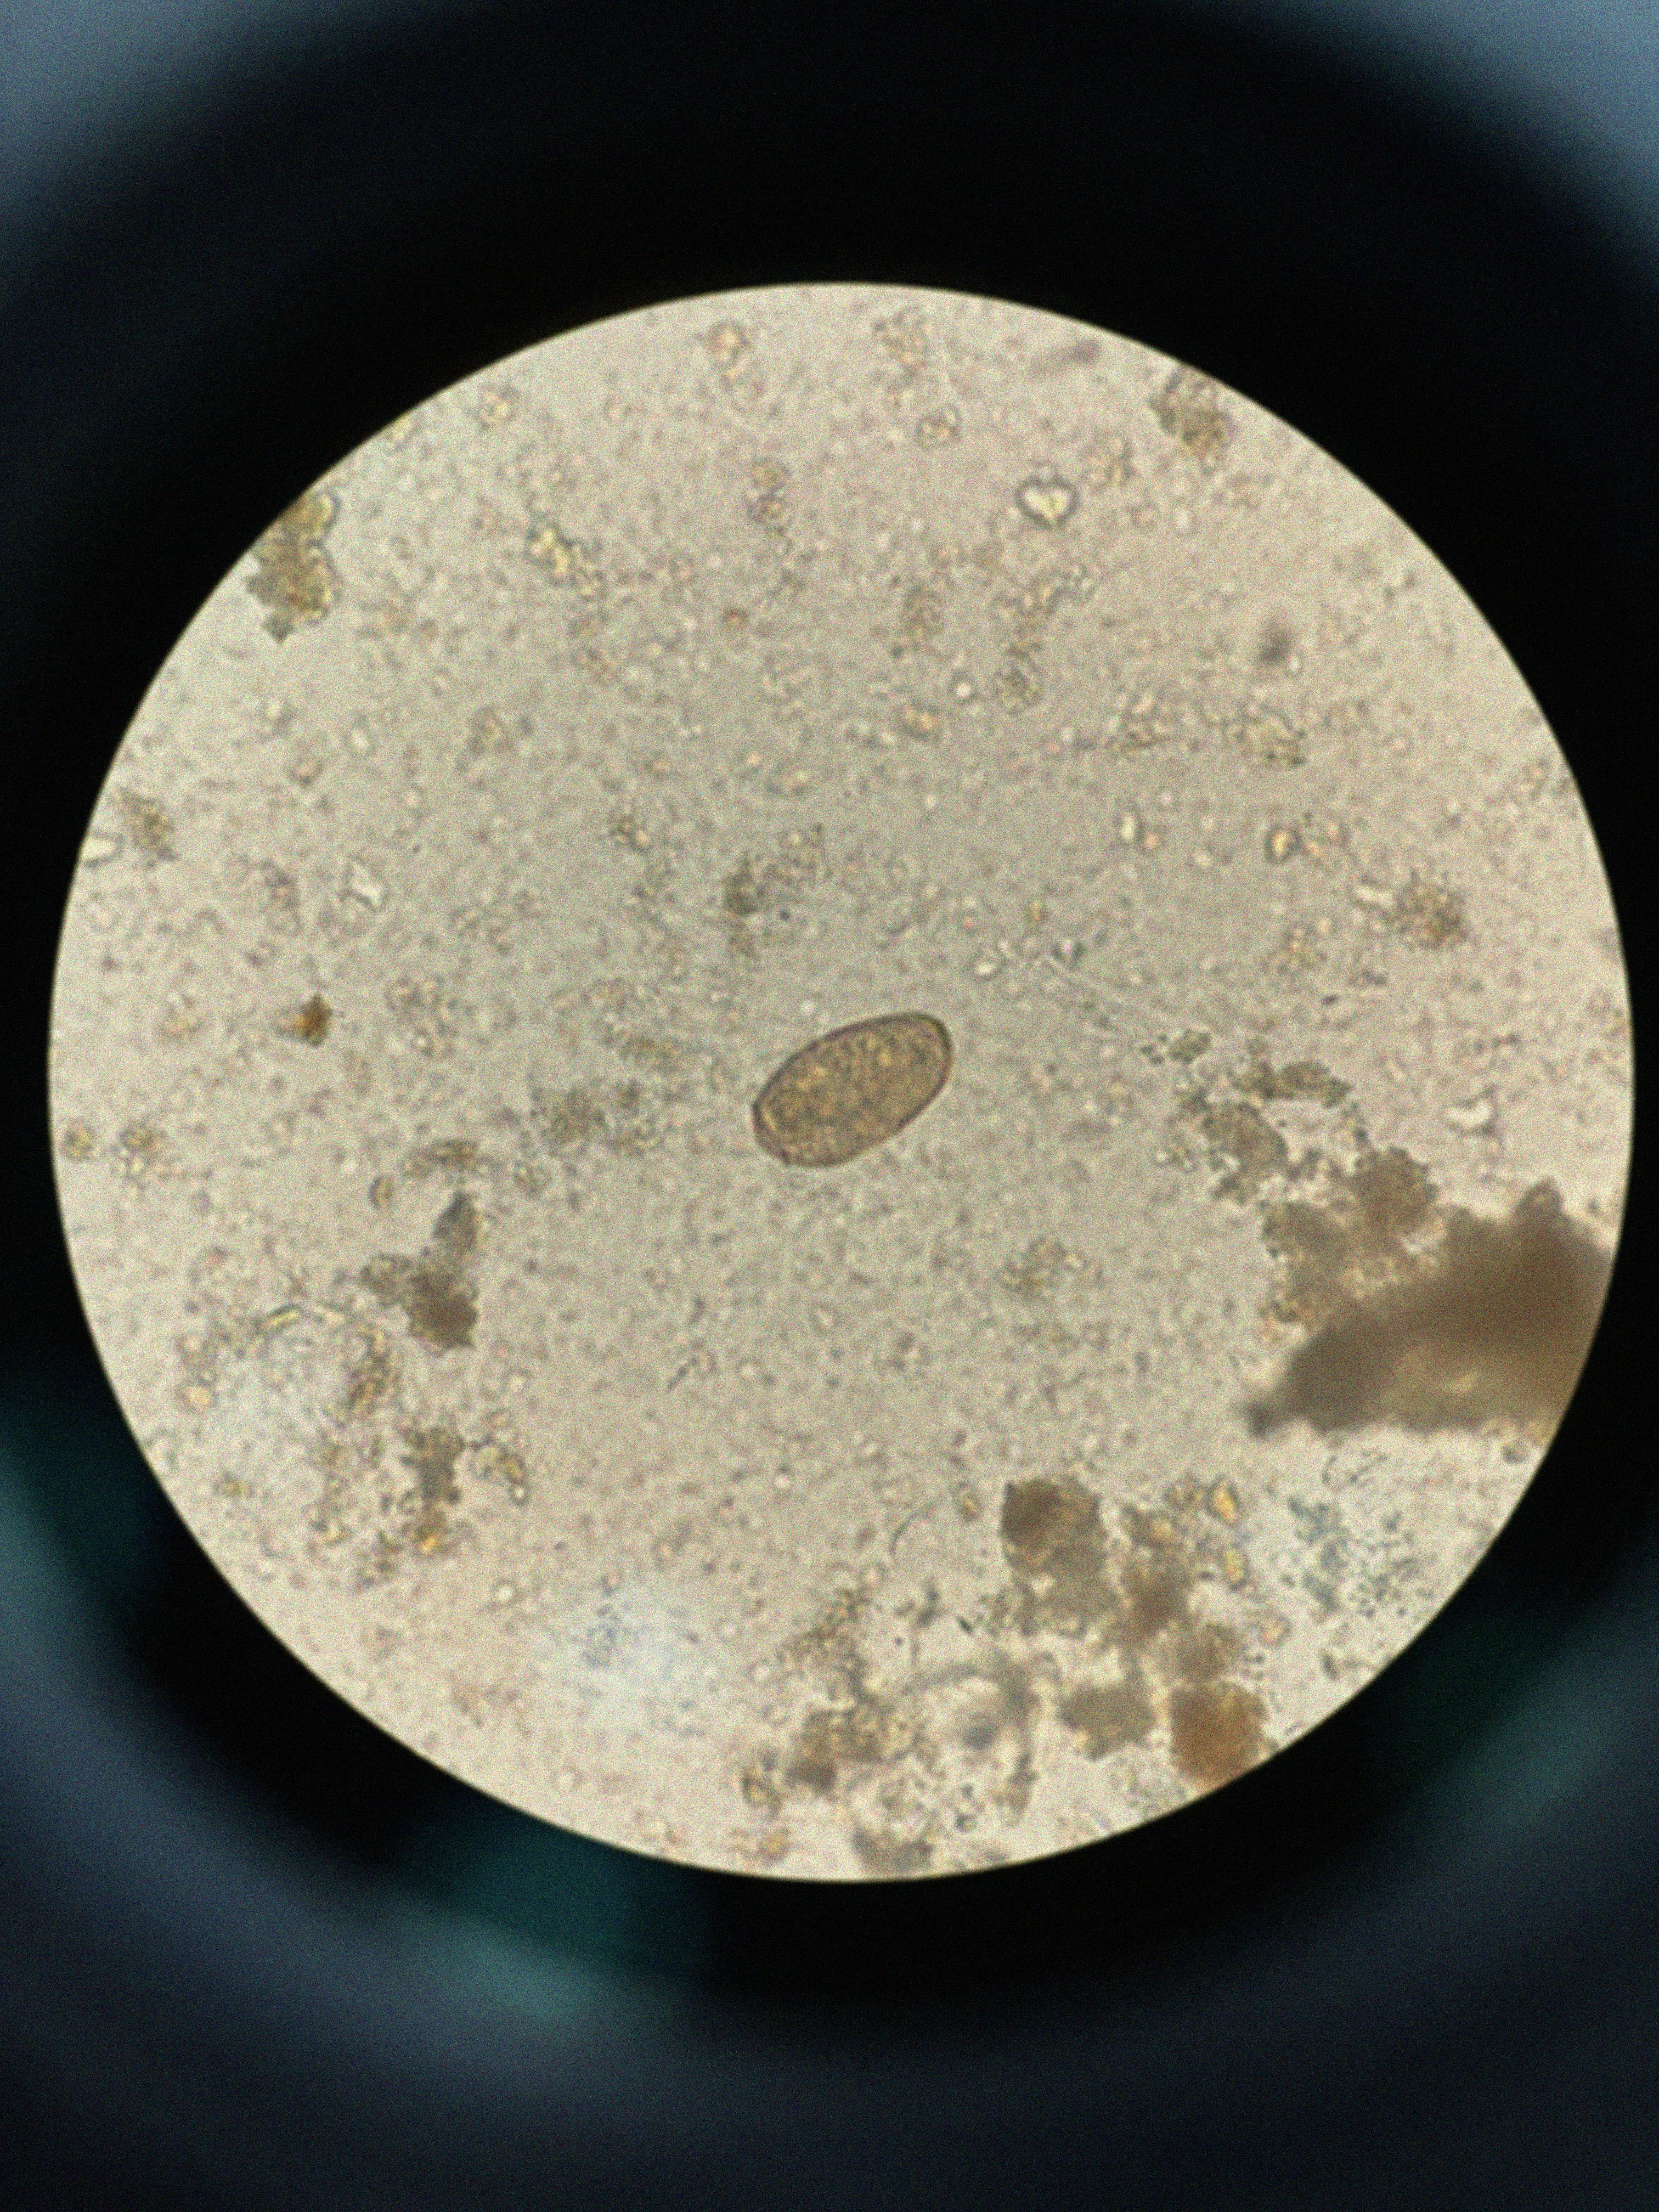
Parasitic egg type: Paragonimus spp